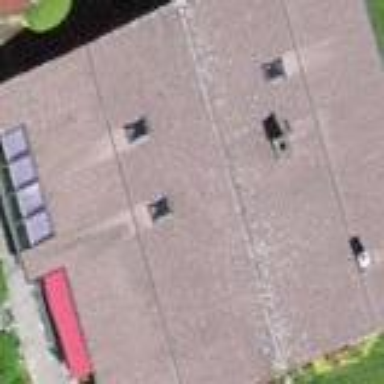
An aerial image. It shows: Residential building.